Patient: sex M, age 62
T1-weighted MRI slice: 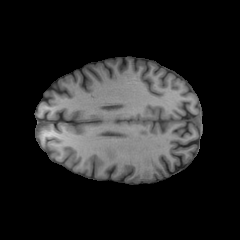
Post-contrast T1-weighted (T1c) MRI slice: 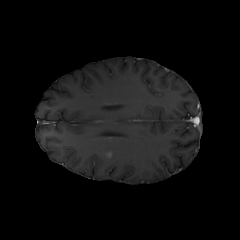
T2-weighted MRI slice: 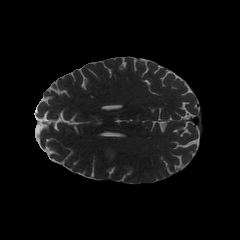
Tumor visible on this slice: yes
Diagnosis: Glioblastoma, IDH-wildtype
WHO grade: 4